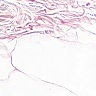
Metastatic tissue present: no